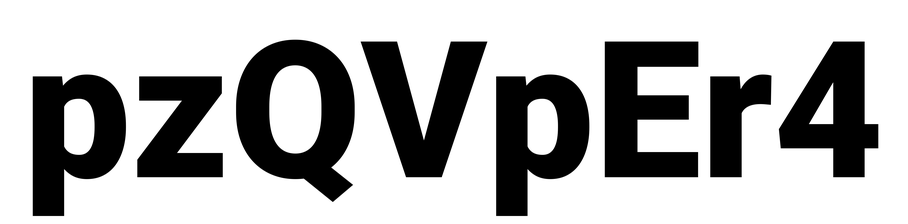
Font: Roboto_Black